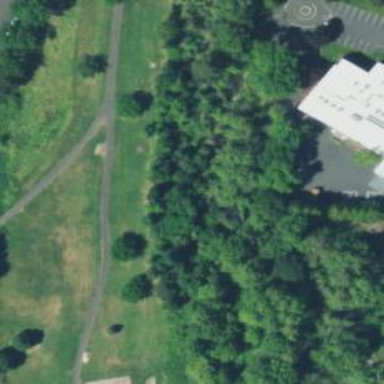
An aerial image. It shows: Disc golf hole.